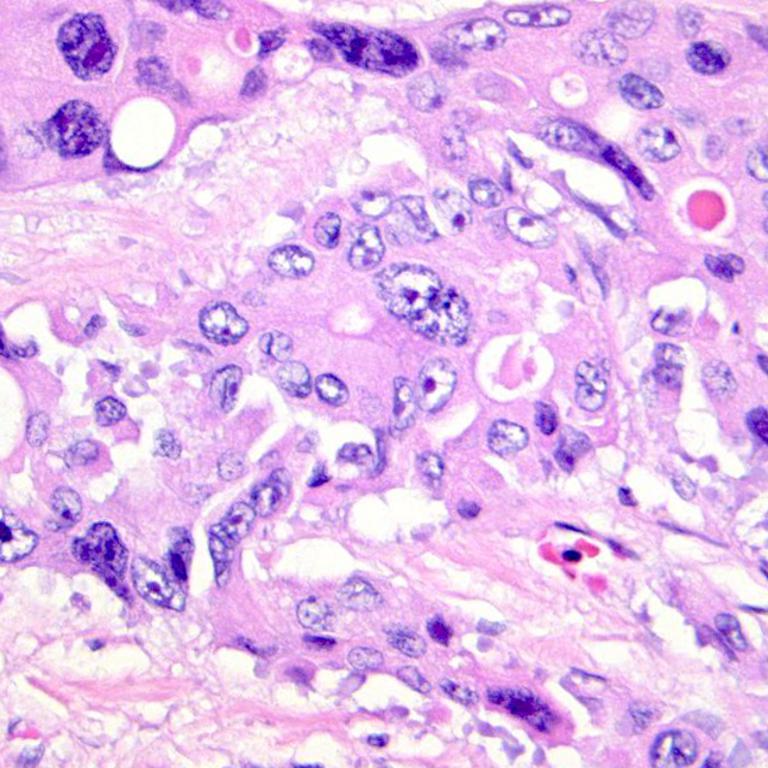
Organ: colon
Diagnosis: adenocarcinomas